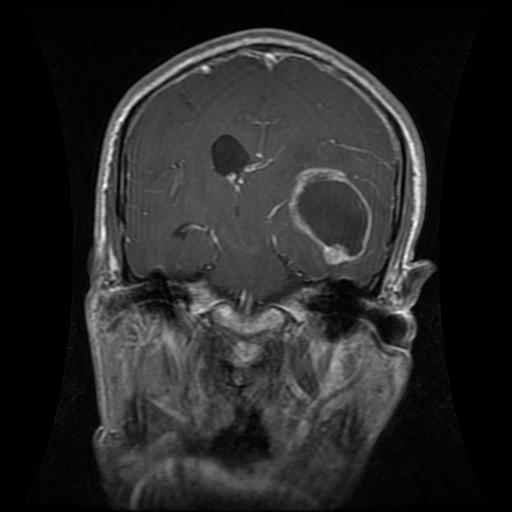
Label: glioma